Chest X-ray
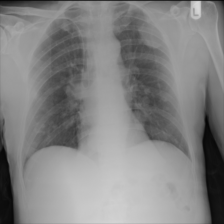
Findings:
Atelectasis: negative
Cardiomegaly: negative
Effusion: negative
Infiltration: negative
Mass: negative
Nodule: negative
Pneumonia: negative
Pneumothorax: negative
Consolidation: negative
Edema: negative
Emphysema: negative
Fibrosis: negative
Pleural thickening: negative
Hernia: negative